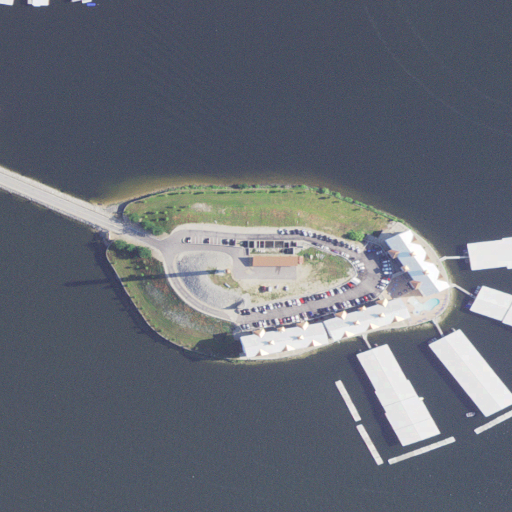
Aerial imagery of island in Missouri named Hawaiian Island containing open water, barren land, medium intensity development, high intensity development, and deciduous forest